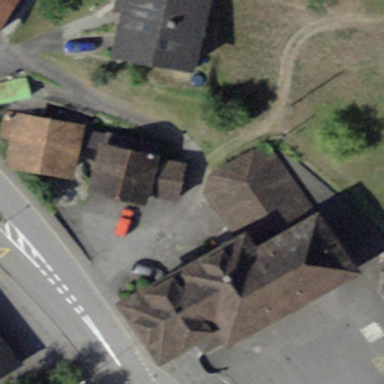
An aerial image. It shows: School building.